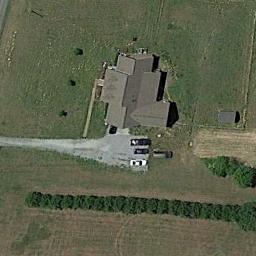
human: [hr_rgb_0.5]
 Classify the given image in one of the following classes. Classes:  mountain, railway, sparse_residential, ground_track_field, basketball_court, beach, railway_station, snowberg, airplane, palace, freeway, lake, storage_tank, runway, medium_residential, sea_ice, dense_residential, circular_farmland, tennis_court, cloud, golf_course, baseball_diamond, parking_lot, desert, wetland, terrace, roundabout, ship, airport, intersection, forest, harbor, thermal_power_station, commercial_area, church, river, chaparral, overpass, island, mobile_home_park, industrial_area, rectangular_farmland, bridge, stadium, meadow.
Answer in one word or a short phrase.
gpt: sparse_residential